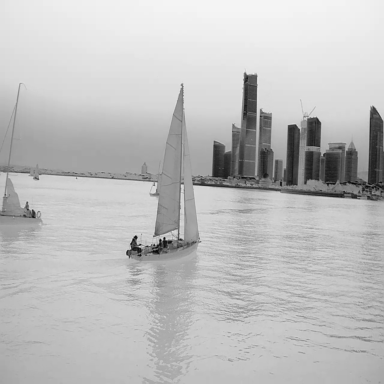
There are five sailboats in the infrared image.